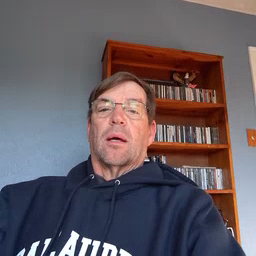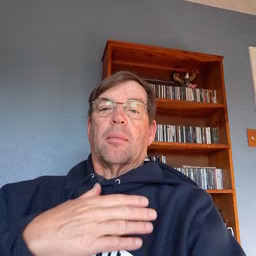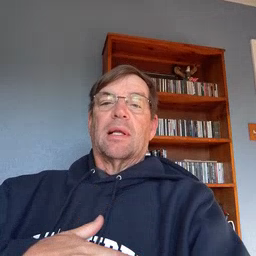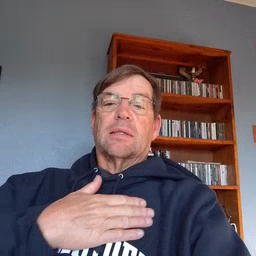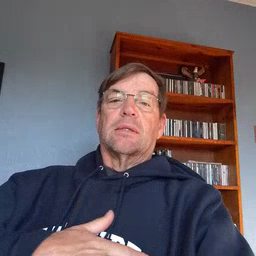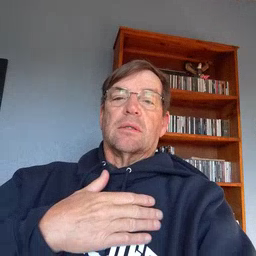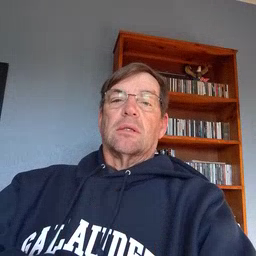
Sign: please